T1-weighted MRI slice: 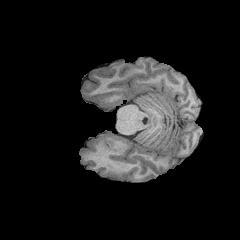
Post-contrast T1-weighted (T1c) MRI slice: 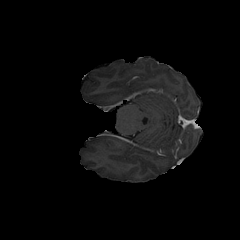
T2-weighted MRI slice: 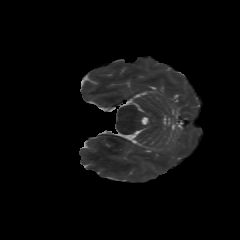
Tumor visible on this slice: no